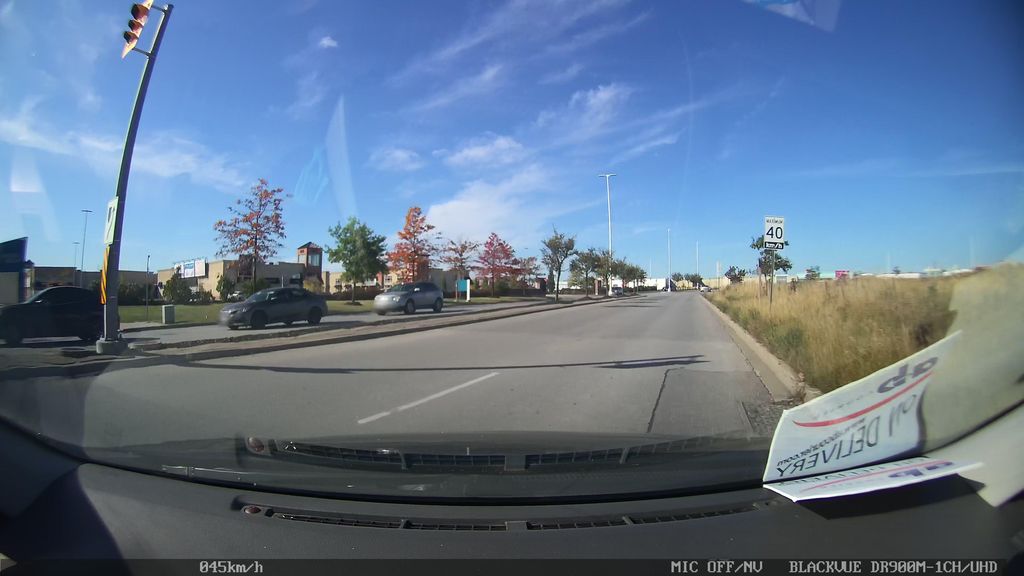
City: toronto